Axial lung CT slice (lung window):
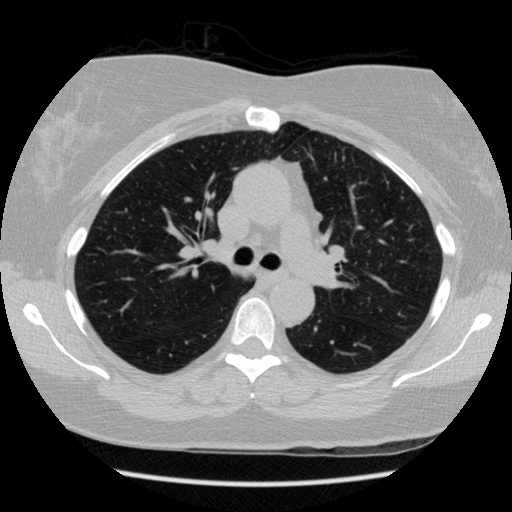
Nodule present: no